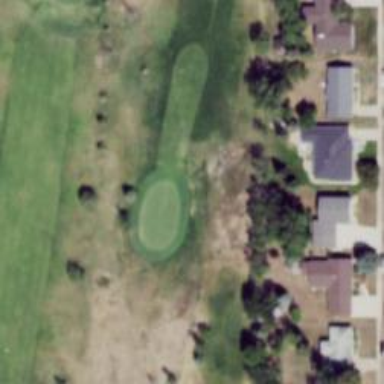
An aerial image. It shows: View of golf hole.